Question: Hello I'm studying MFC and I wanna know how to save a specific part of image which is in Picture Control when I click.
Here is the sequence what I want to do
I already make a function that when I click grab button, it shows the image in picture control.
After that, I want to save image when I click specific area.
I attach the image to help understand.

"I want to know how to save the surrounding area as an image when I click a specific part of the picture control as shown above."
It would be easy problem, but I'd appreciate it if you understand because it's my first time doing this.
I tryed to use ScreenToClient function, but I failed.
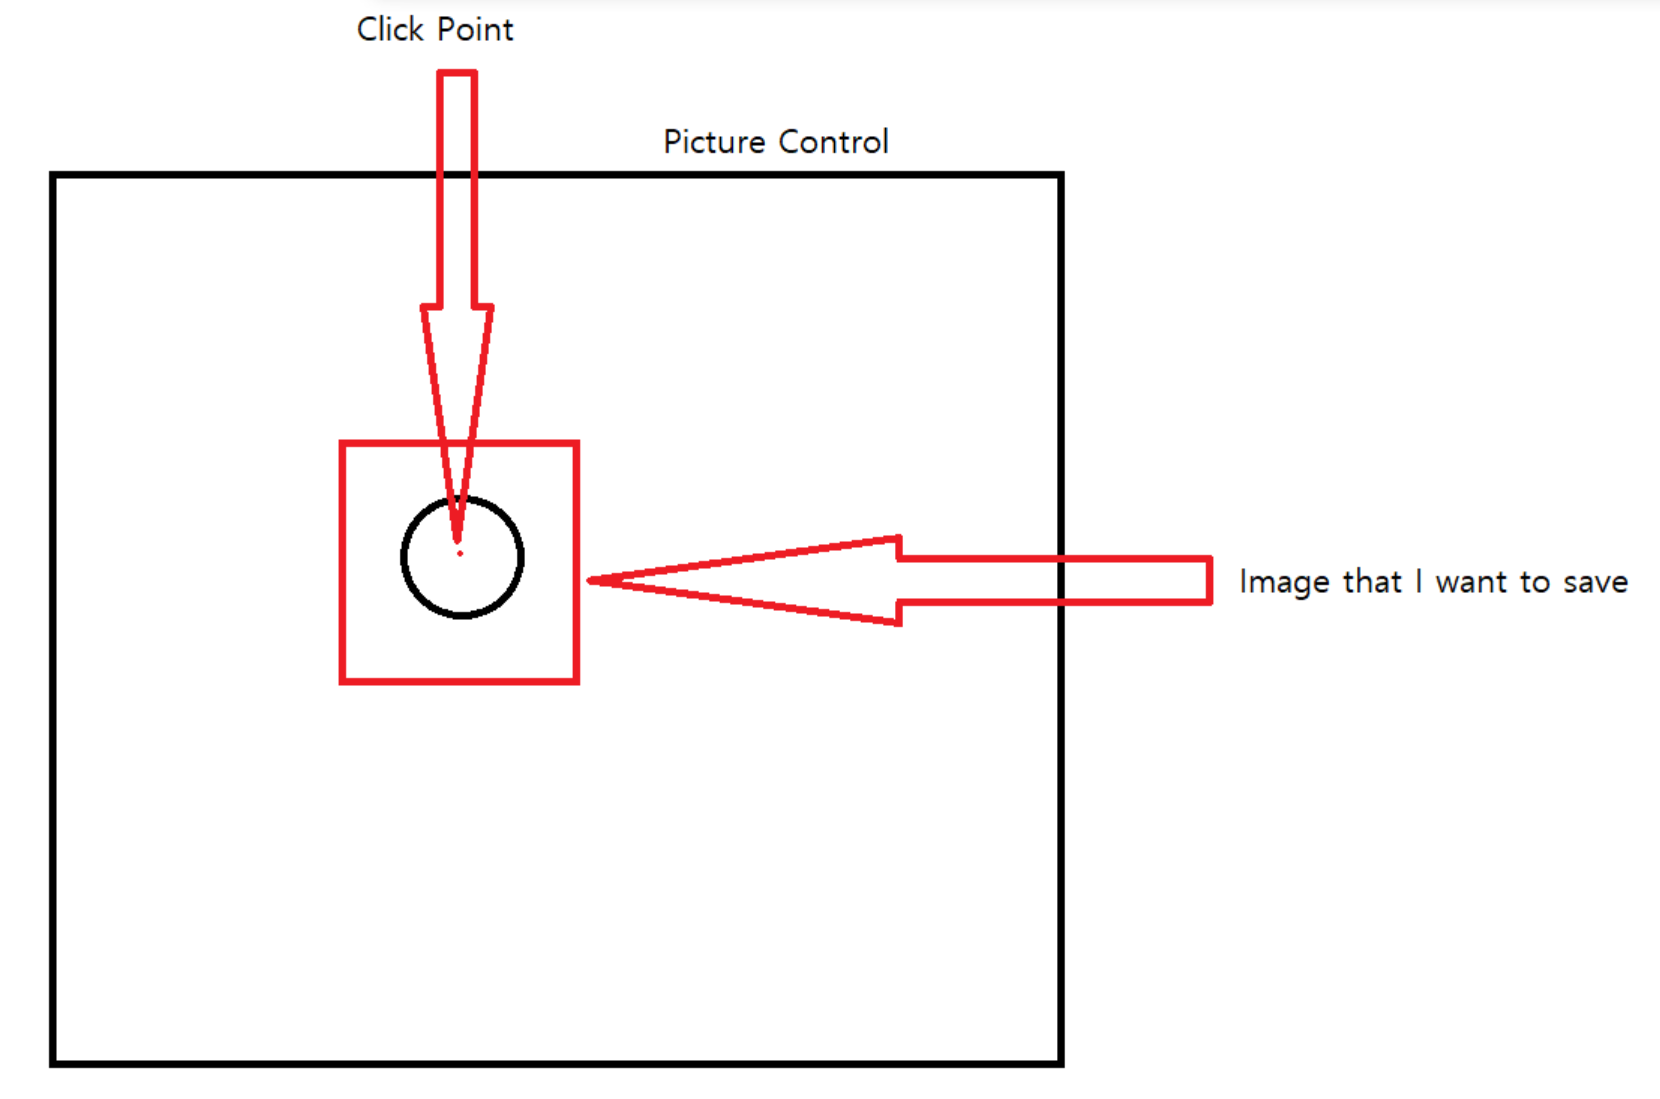
Answer: There are quite a few ways to do this, but the general idea is usually pretty much the same:
1. Get a DC to the screen or the window's client area (aka DC1).
2. Create a DC compatible with DC1 (aka DC2).
3. create a CBitmap compatible with DC1, of the size you want to copy/save.
4. select the bitmap into DC2.
5. bitblt the area you care about from DC1 to DC2.
6. Create a CImage object.
7. Detach the bitmap from the CBitmap, and attach it to the CImage.
8. Use CImage::Save to save the bitmap to a file.
There are variations (e.g., writing the data to a file without using a CImage), but they tend to be tedious, and unless you're willing to put quite a bit of effort into things, fairly limited as well. e.g., writing a .BMP file on your own isn't terribly difficult, but is a bit tedious.If you want to support writing JPEG, TIFF, PNG, etc., you either need to integrate a number of libraries, or else write quite a bit of code for the file formats. CImage is somewhat limited as well, but at least supports a half dozen or so of the most common formats (and most people find just JPEG, PNG and possibly GIF sufficient).
Here's a bit of tested sample code for saving a 200x200 chunk of whatever's displayed in the current view window into a file named 'capture.jpg':
'''
void CPicCapView::OnLButtonDown(UINT nFlags, CPoint point) {
// width and height of area to capture
static const uint32_t width = 200;
static const uint32_t height = 200;
CClientDC dc(this);
CDC temp;
temp.CreateCompatibleDC(&dc);
CBitmap bmp;
bmp.CreateCompatibleBitmap(&dc, width, height);
temp.SelectObject(&bmp);
// x-width/2, y-width/2 to get area centered at click point
temp.BitBlt(0, 0, width, height, &dc, point.x- width/2, point.y-height/2, SRCCOPY);
CImage dest;
dest.Attach((HBITMAP)bmp.Detach());
// for the moment, just saving to a fixed file name
dest.Save(L".\capture.jpg");
CView::OnLButtonDown(nFlags, point);
}
'''
It might initially seem like you should be able to create the CImage object, use its 'Create' to create a bitmap, and then blit directly from the screen bitmap to the CImage bitmap. Unfortunately, CImage's BitBlt uses the CImage as a source, not a destination, so although there may be some way to get this to work, the obvious method doesn't.